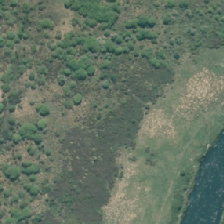
Land cover: herbaceous_freshwater_vege